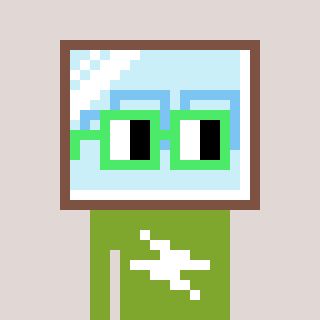
a pixel art character with square light green glasses, a mirror-shaped head and a slimegreen-colored body on a warm background